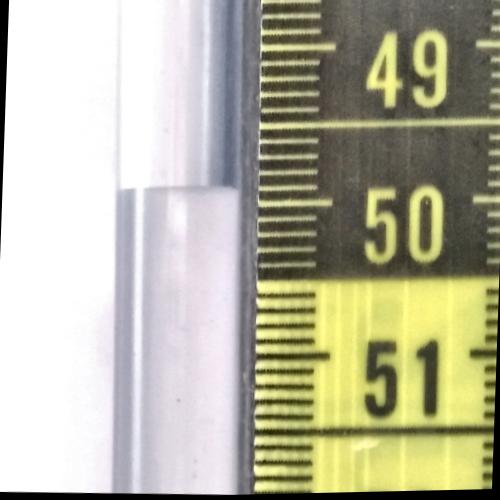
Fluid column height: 49.9 cm